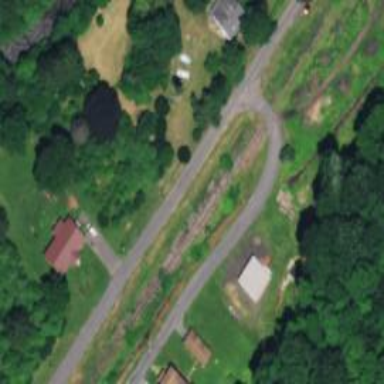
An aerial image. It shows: Railway siding with rails.